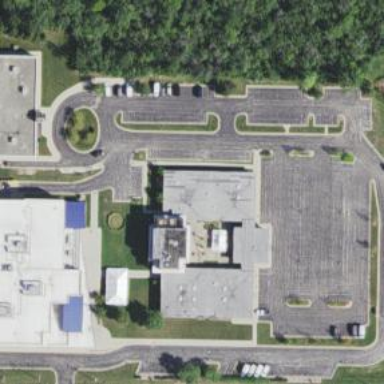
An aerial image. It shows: School.